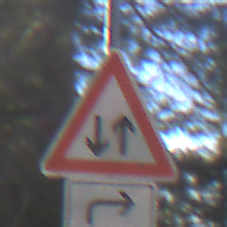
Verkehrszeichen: Gegenverkehr
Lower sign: RichtungsangabeDurchPfeile5
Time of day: MorningAfternoon
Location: Outdoor (Nature)
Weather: Clear
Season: Winter
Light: Natural